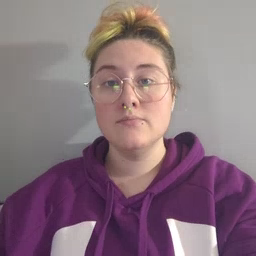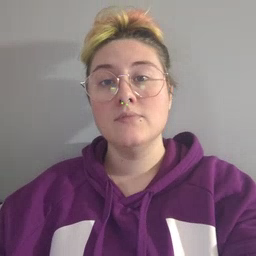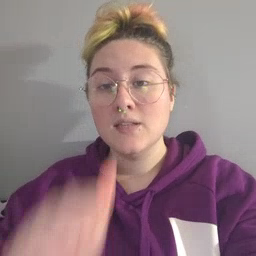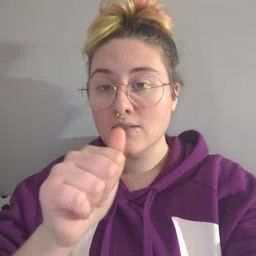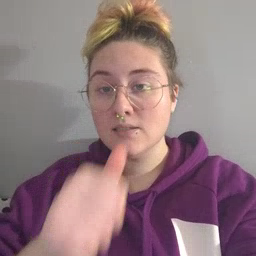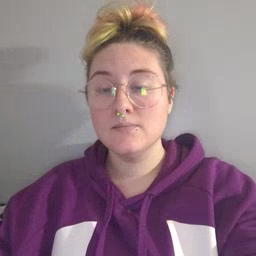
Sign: nuts